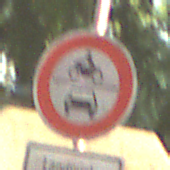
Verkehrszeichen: VerbotKraftfahrzeuge
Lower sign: BesondereFahrzeugeUndTransportgueter6
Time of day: SunriseSunset
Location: Outdoor (Suburban)
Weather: Clear
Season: NotSpecified
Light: Natural